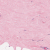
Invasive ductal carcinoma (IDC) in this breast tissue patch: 0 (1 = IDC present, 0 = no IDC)